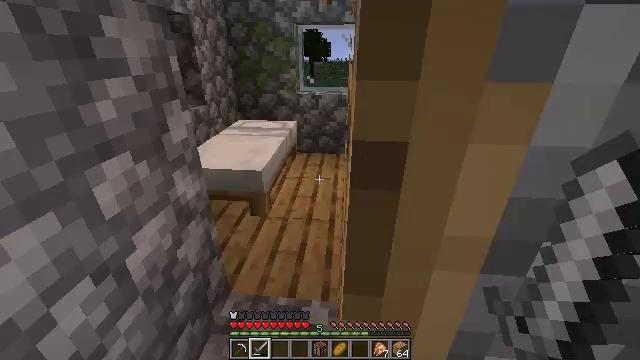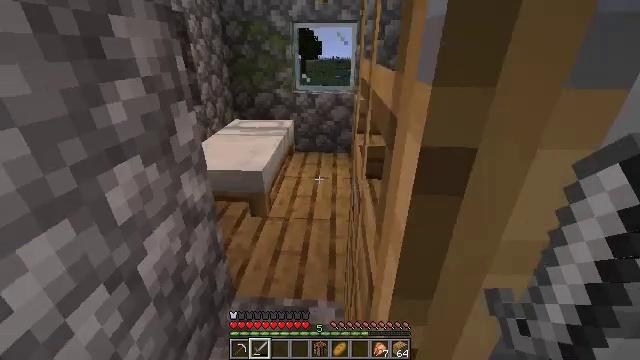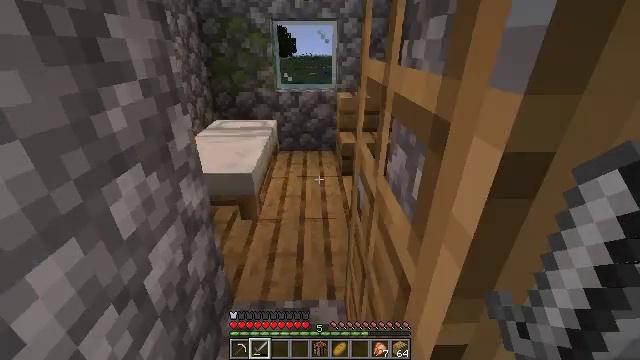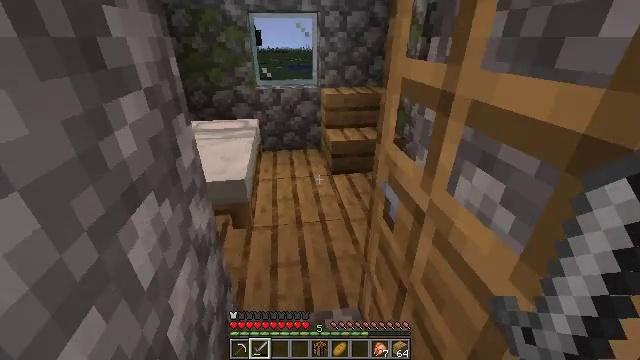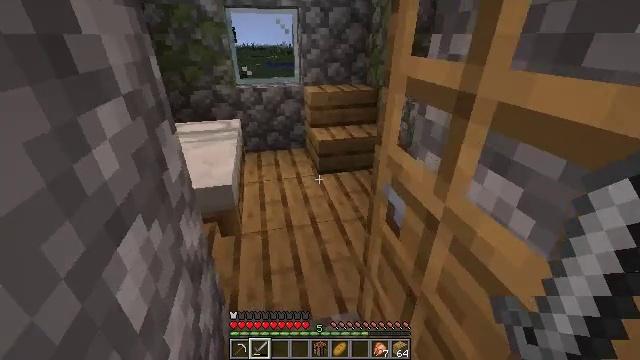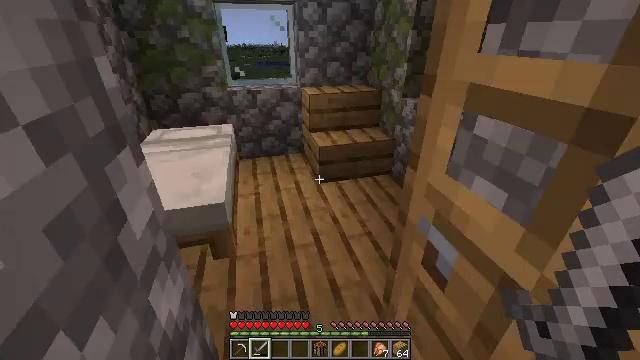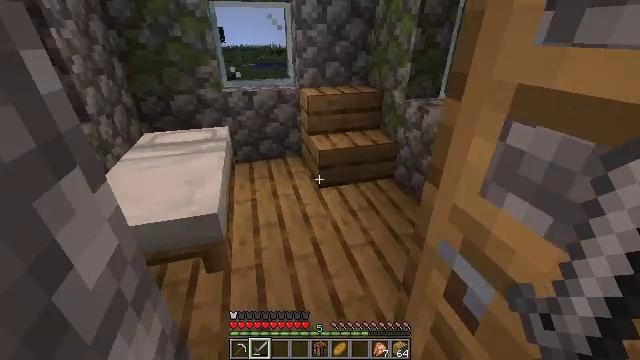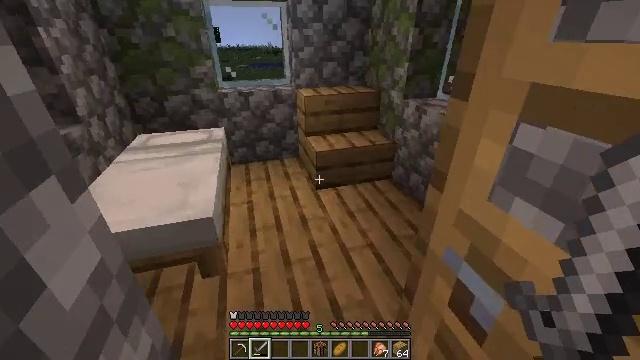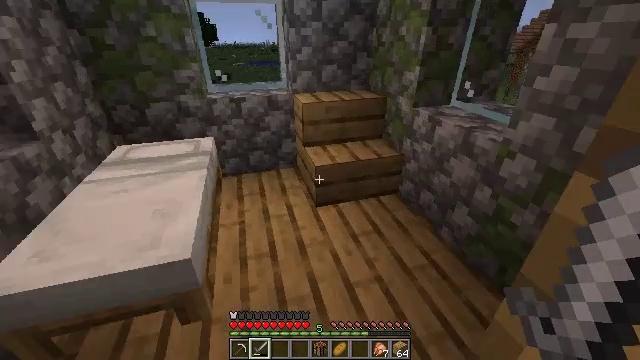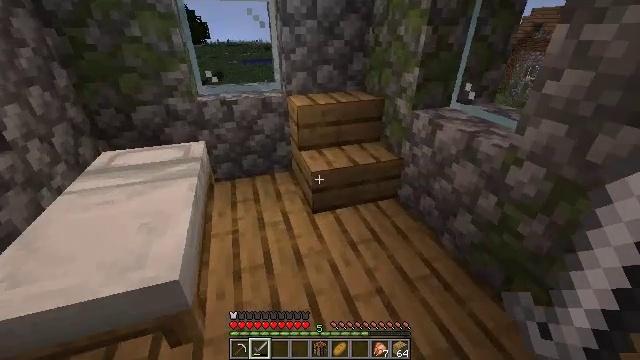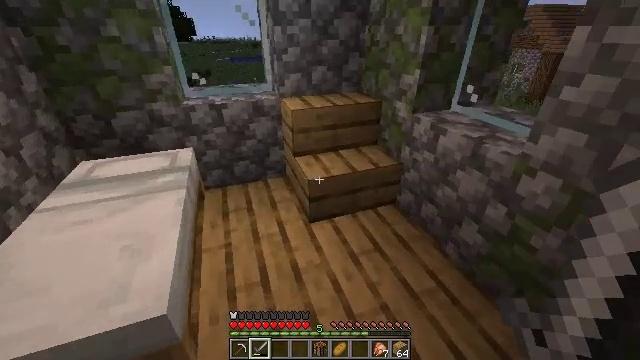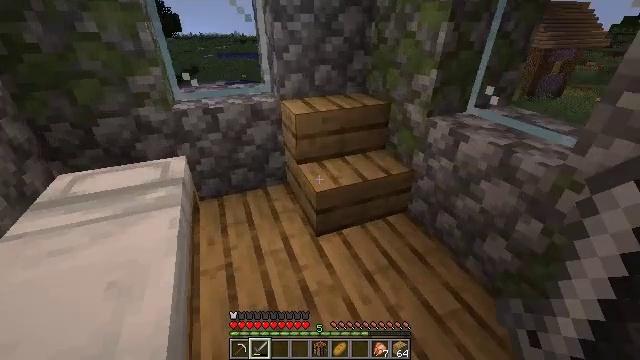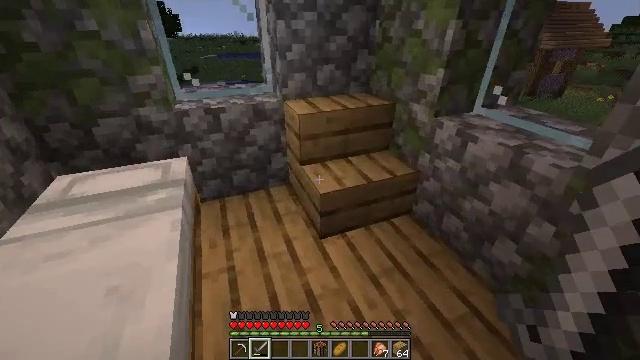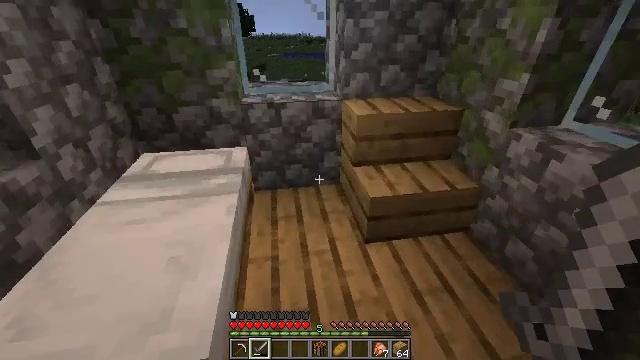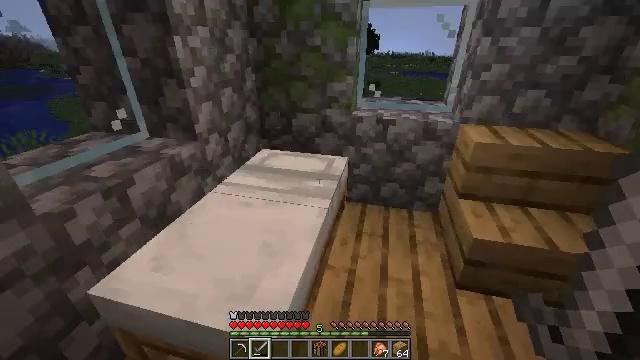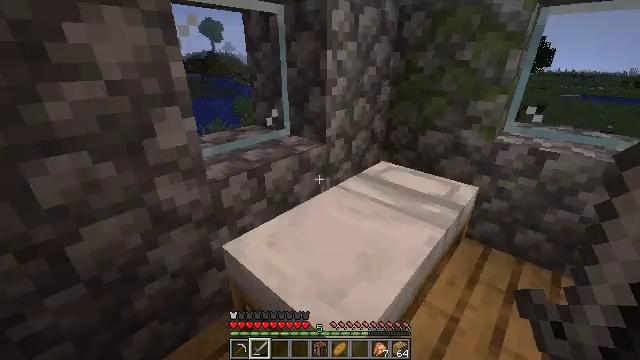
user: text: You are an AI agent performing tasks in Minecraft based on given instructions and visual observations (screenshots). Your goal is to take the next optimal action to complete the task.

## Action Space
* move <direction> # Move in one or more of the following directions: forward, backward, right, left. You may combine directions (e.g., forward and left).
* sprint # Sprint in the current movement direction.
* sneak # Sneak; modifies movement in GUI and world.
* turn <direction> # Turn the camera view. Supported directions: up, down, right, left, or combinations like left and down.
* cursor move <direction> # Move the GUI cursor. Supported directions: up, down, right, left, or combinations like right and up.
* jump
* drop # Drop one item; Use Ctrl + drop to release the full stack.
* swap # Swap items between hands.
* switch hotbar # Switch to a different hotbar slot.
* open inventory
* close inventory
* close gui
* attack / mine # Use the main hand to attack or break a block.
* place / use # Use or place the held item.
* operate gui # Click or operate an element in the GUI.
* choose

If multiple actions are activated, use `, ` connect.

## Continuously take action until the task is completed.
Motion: motion action
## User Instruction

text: Combat the chicken.
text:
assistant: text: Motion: move forward and move left, turn right
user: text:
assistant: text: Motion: move forward and move left, turn right
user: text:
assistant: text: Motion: move forward and move left, turn right and down
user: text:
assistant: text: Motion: move forward, turn right
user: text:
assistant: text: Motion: move forward, turn right
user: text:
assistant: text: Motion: move forward
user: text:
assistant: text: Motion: move forward
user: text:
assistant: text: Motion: move forward
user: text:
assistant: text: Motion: move forward and move left, turn right
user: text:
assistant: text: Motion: move forward and move left, turn right
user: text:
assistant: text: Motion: turn right
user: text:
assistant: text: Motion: no_op
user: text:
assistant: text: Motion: turn left
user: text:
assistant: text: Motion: turn left and up
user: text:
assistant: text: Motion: turn left and up
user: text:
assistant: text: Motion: turn left
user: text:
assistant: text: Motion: turn left
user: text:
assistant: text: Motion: turn left
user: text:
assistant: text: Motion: turn left
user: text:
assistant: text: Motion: move forward
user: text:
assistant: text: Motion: move forward, sprint
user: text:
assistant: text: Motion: move forward, sprint, turn left
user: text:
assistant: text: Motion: move forward, sprint, turn left
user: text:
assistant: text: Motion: move forward, sprint, turn left
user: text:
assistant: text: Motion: move forward and move left, sprint, turn left
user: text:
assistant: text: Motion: move forward and move left, sprint
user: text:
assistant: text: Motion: move forward and move left, sprint
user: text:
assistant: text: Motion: move forward and move left, sprint
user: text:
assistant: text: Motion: move left, sprint
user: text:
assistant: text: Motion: move left, sprint